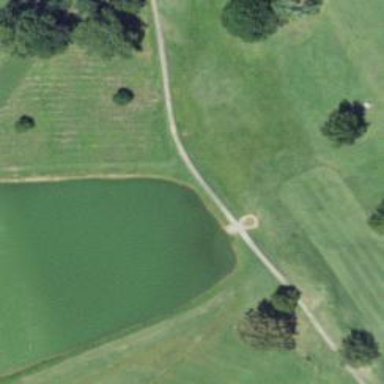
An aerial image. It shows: Water hazard on golf course. The hazard is natural water feature.